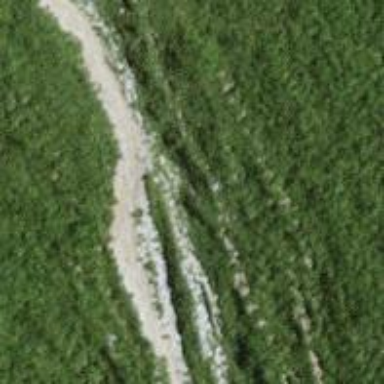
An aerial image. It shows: Path with excellent trail visibility.